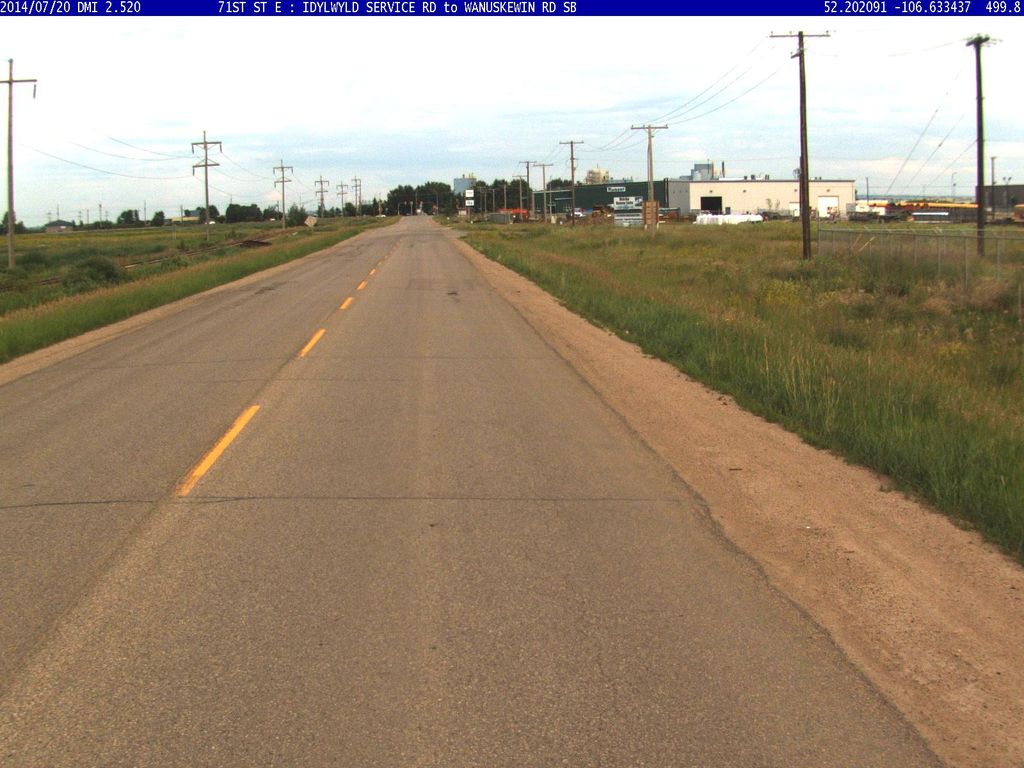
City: saskatoon